Question: Below is a preview of what I have. What I want to do is when someone changes the drop down to "Cooper" then only Cooper brand tires will show, it will have to update my MySQL query. If they change it back to "All Tire Brands" then it does a quick refresh and shows every one of them.
Is something like this possible? If someone can point me in the right directions I would really appreciate it.
Thanks!

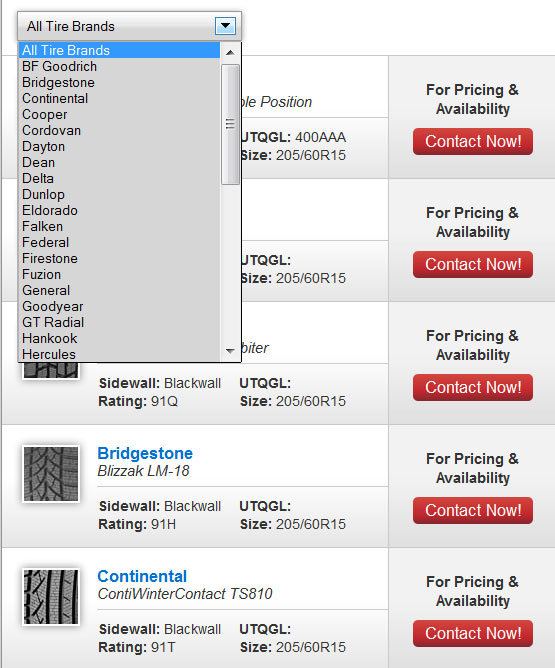
Answer: '''
$("#selectMenuId").bind("change", function(event) {
var selectedID = event.target.value;
$.post("path/to/your/serverSide.php", {
selectionID: selectedID
}, function(data) {
$("#myContainer").html(data);
});
});
'''
And on
you would want to do something like this
'''
if(isset($_POST["selectionID"])) {
$sql = "SELECT * FROM someTable WHERE category_id = " . $_POST["selectionID"] . ";
// run your query, build your new results, echo them back.
}
'''
The basic id is you are passing the selected value to the serverSide page, running a query against the DB with the (i would assume some sort of category ID) value, build your new resultset and return it. Without knowing how you are building the list currently I wouldn't be able to help further.
---
To show a loader you can do something like this?
'''
$("#selectMenuId").bind("change", function(event) {
var selectedID = event.target.value;
var container = $("#myContainer");
container.html("Loading...");
$.post("path/to/your/serverSide.php", {
selectionID: selectedID
}, function(data) {
container.html(data);
});
});
'''
Or you can have a overlay with a loading gif, and just $("#loadingLayer").show()/.hide() for that.
as for the default selection.. you could (using your ServerSide language) have the default view rendered on the page. or you can have it collected via JS the same way you have the rest of your results... just wait for the list to load and trigger a 'change'
'''
$("#selectMenuId").bind("change", function(event) {
var selectedID = event.target.value;
var container = $("#myContainer");
container.html("Loading...");
$.post("path/to/your/serverSide.php", {
selectionID: selectedID
}, function(data) {
container.html(data);
});
}).trigger("change");
'''
Hope this helps!